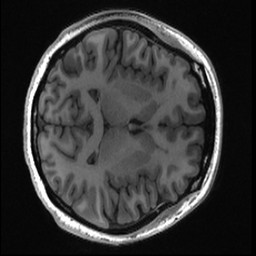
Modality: T1w
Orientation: axial